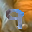
Label: 9